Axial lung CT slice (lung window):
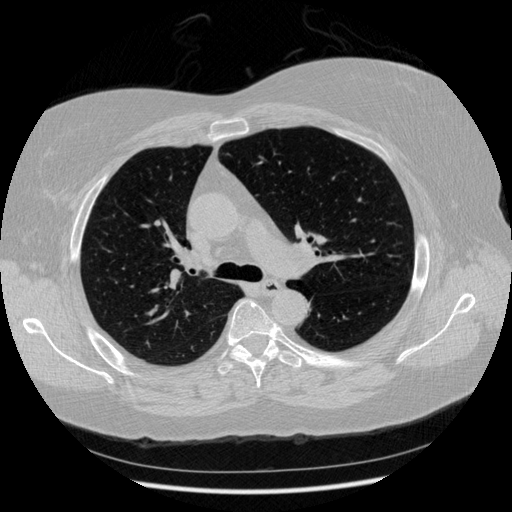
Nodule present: no